Interaction volume radius: 10 \u00c5
Interaction volume height: 30 \u00c5
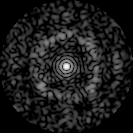
Disorder parameter: 0.7477